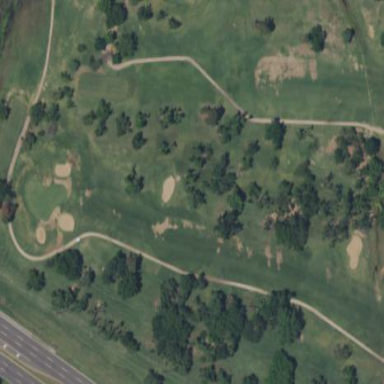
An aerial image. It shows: Golf fairway surrounded by grass.